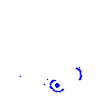
Particle: kaon